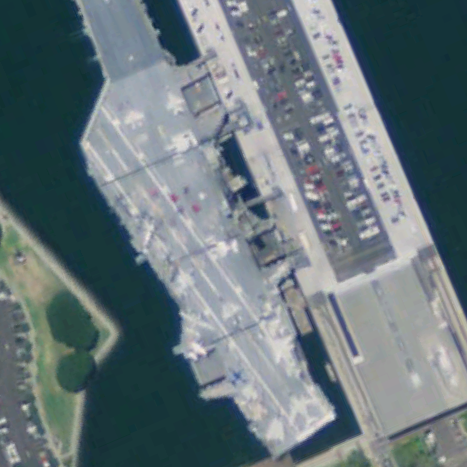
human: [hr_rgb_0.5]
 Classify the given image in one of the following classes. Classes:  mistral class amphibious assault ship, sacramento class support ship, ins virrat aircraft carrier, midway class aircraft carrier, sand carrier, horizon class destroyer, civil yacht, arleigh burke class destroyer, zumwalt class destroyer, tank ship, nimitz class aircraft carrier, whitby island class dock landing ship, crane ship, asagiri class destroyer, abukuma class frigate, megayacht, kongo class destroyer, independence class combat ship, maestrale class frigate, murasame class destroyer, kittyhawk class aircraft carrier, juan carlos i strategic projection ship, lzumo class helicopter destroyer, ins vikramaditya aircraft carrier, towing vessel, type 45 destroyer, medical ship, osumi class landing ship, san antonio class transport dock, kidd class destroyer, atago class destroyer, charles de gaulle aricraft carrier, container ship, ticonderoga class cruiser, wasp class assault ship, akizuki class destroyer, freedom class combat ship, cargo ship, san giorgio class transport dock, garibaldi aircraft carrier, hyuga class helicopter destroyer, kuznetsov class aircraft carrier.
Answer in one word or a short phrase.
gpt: Midway class aircraft carrier